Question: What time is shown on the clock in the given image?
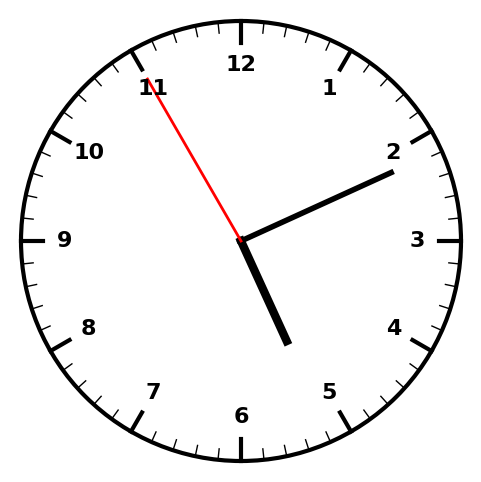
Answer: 05:10:55